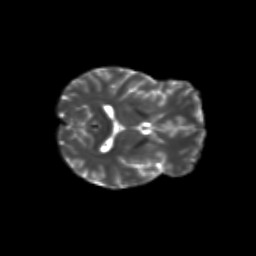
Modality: T2w
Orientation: axial
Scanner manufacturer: siemens
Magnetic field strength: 3 T
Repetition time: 9.2 s
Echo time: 0.084 s